Question:
new_df columns:
| district | AD1 | AD2 | AD3 |
| -------- | --- | --- | --- |
| Alappuzha | Kottayam | Ernakulam | Pattanamtitta |
| Ernakulam | Kottayam | Alappuzha | Thrissur |
| Idukki | Pattanamtitta | Kottayam | Alappuzha |
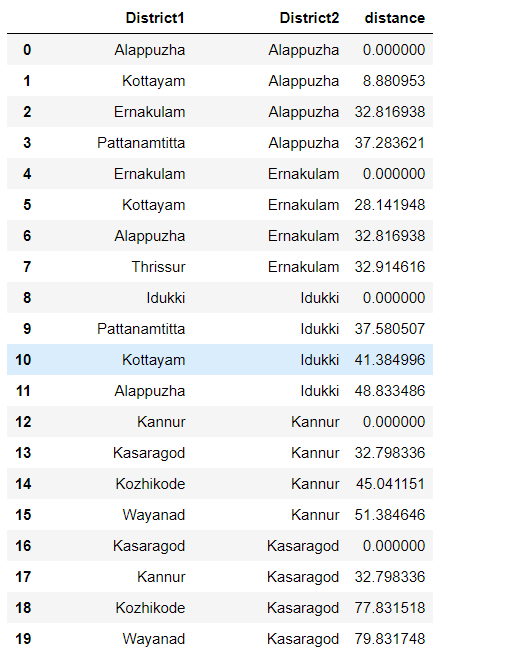
Answer: Use:
'''
#create counter column
df['g'] = df.groupby('District1').cumcount().add(1)
#filter out first row per group
df = df[df['g'].gt(1)].copy()
#pivoting
df = df.pivot('District1','g','District2').add_prefix('AD')
'''